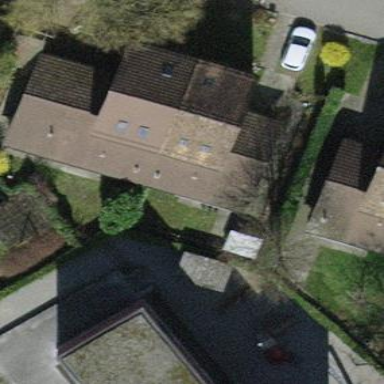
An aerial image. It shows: Semi-detached house.